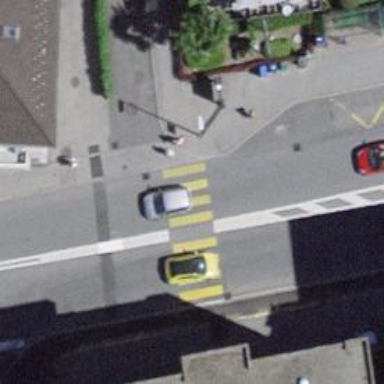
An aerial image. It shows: Uncontrolled road crossing.